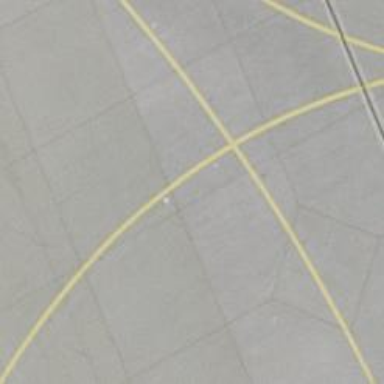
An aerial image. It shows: Image of taxiway at airport.